Question: I use this to create a Bar Chart:
'''
BarChart[
Reverse@data,
BarOrigin -> Left,
ChartLabels ->
Placed[{Reverse@labels, Reverse@data}, {Before, After}],
ChartElementFunction -> "FadingRectangle"
]
'''
With 'data = {7, 10, 0, 6, 0, 3, 5}' this gives

The problem is that some of the data values are 0 and 'BarChart' won't even add labels for them. Instead it leaves a open space. How can I get it to still add the labels even though the values are 0?
This is with Mathematica 8.
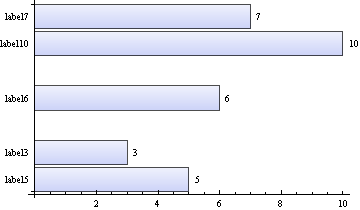
Answer: What about
'''
data = {7, 10, 0, 6, 0, 3, 5}
labels = ("label " ~~ ToString[#]) & /@ data
BarChart[Reverse@data, BarOrigin -> Left,
ChartLabels -> Placed[{Reverse@labels, Reverse@data}, {Axis, After}],
ChartElementFunction -> "FadingRectangle"]
'''
It seems that "Before" doesn't and "Axis" does work?